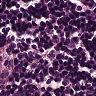
Metastatic tissue present: no